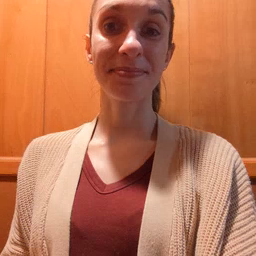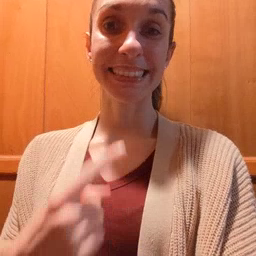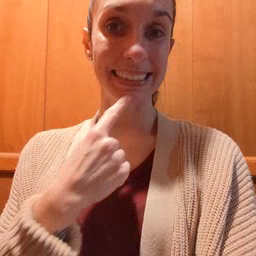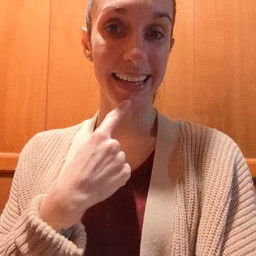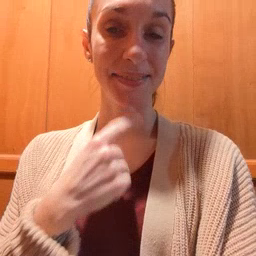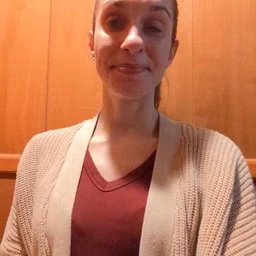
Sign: say